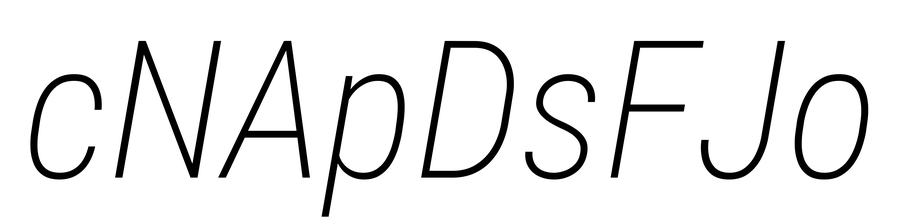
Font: Roboto-Italic_Condensed_ExtraLight_Italic